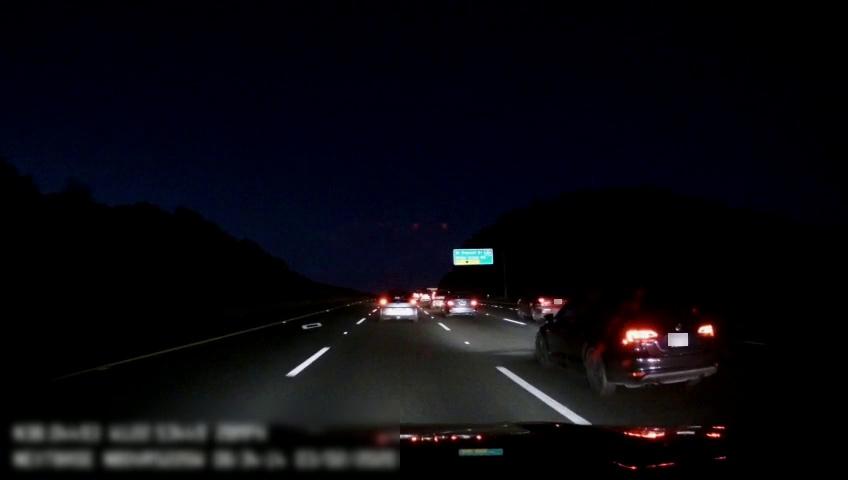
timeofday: Night
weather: Other
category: Drivable Space
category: Vehicles | Car
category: Vehicles | SUV
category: Vehicles | Other LV
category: Vehicles | SUV
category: Vehicles | Car
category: Vehicles | SUV
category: Lanes | Alternate Lane
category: Lanes | Current Lane
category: Lanes | Current Lane
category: Lanes | Alternate Lane
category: Lanes | Alternate Lane
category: Lanes | Alternate Lane
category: Traffic | Signs